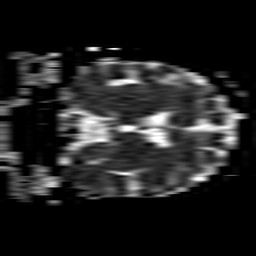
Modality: ADC
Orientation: coronal
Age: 48
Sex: male
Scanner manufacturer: philips
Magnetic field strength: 1.5 T
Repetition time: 3.389 s
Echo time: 0.06899 s